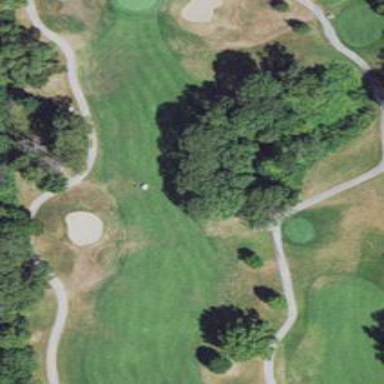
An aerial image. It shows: Golf fairway surrounded by grass.